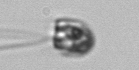
Label: flagellate_morphotype1